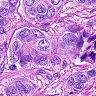
Metastatic tissue present: yes